Field crop: maize
Growth stage: 2
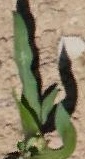
Species: maize